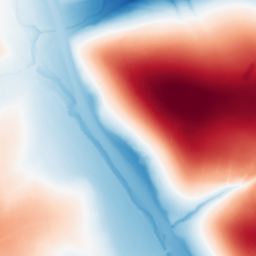
Category: trend_removal
Decomposition family: polynomial_high
Decomposition parameters: degree: 5
Upsampling method: bicubic_16x
Upsampling parameters: scale: 16
Upsampling scale: 16